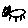
Label: cat